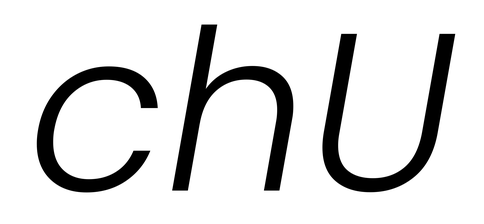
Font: Poppins-LightItalic